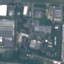
Land use / land cover class: Industrial